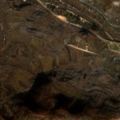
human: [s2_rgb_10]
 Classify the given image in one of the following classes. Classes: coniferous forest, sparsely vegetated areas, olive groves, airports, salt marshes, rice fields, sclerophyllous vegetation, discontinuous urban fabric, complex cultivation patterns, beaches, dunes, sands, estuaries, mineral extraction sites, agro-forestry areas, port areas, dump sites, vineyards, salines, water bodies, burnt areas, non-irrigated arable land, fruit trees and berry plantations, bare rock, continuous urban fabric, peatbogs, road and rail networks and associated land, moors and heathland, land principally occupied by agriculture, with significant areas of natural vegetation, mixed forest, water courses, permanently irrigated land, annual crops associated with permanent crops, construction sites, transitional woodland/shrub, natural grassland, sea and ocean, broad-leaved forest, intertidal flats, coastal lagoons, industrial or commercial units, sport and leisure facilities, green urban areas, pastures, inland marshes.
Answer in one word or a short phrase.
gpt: non-irrigated arable land, complex cultivation patterns, land principally occupied by agriculture, with significant areas of natural vegetation, natural grassland, transitional woodland/shrub